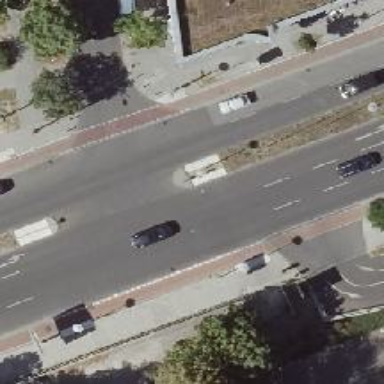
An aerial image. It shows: Traffic island located on footway.